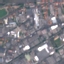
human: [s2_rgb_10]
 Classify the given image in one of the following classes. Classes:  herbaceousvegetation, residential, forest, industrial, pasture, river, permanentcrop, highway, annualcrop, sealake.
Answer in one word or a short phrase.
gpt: Industrial